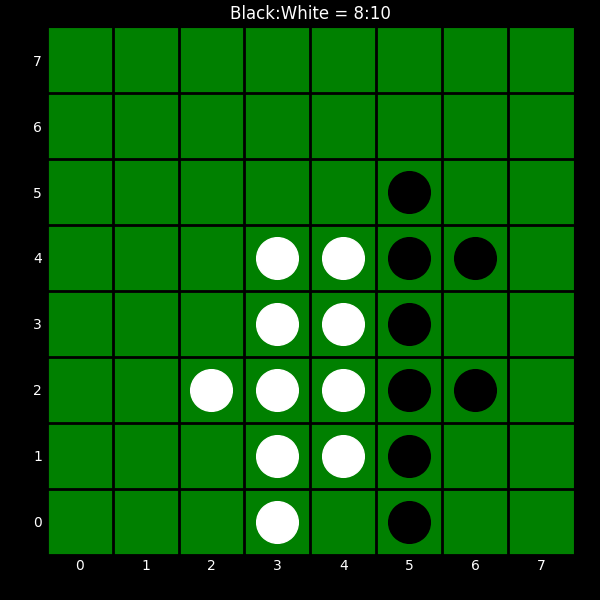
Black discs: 8
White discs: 10